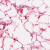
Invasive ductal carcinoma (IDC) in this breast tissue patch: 0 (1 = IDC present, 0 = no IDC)